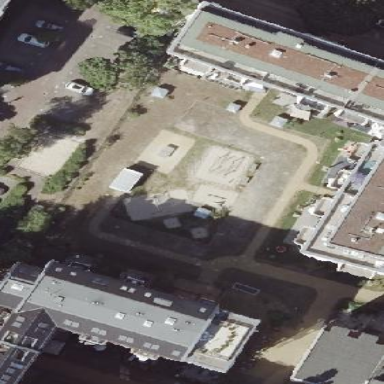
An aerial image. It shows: Playground area for leisure activities on the land.